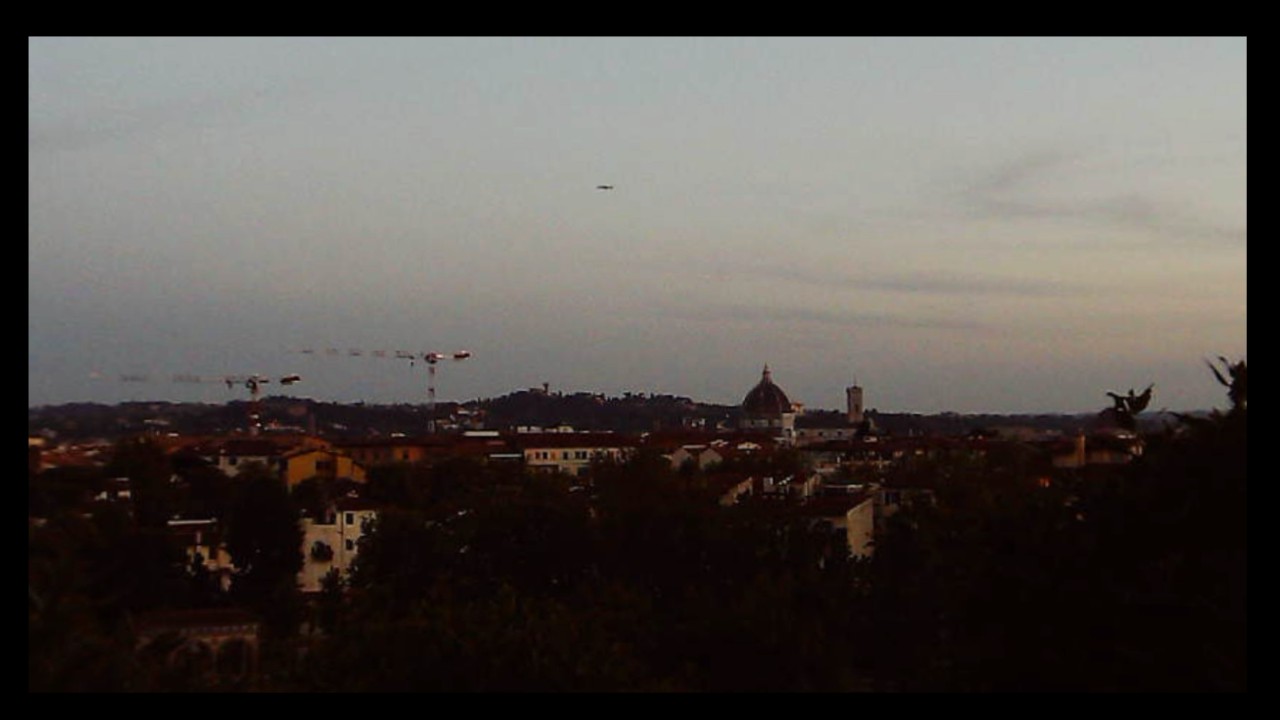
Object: DJI Mini 3